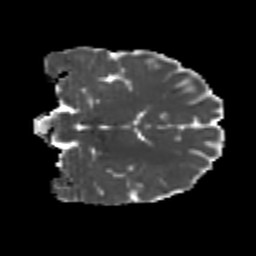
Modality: MD
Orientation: coronal
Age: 21
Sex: male
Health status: healthy
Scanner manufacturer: philips
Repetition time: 7.386 s
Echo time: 0.08599 s